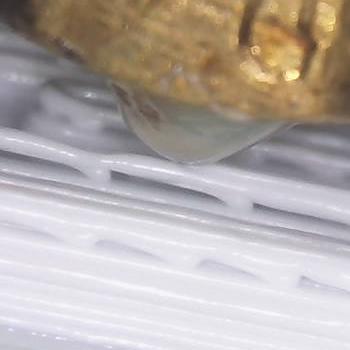
Flow rate: 66%